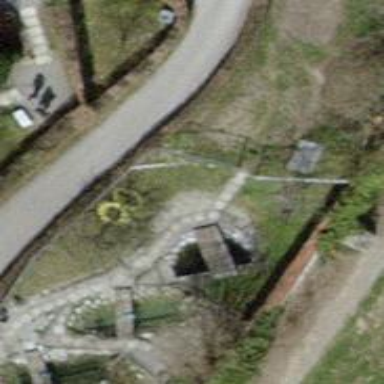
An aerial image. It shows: Gate.